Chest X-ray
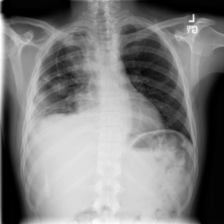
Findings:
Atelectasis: negative
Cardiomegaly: negative
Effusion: positive
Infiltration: negative
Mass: negative
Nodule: negative
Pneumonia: negative
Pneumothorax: negative
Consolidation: negative
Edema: negative
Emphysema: negative
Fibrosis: negative
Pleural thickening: positive
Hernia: negative